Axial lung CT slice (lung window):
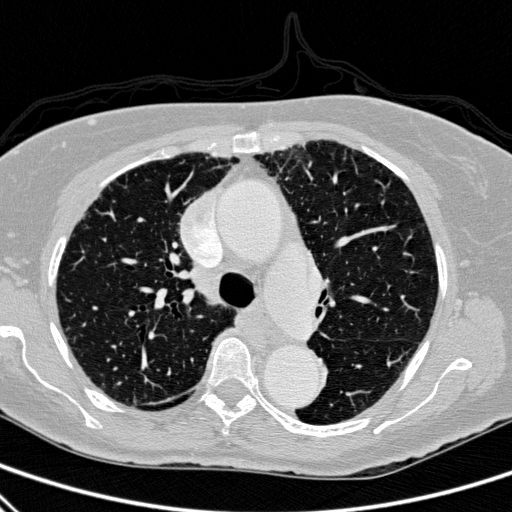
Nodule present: no